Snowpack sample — Loveland Pass, Silver Plume, Colorado, USA (12/14/25, 10:50 AM MST)
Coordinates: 39.664, -105.882
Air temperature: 36 °F
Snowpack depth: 67 cm
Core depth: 10 cm
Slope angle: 6°, slope face: 326°
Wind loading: low
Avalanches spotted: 0
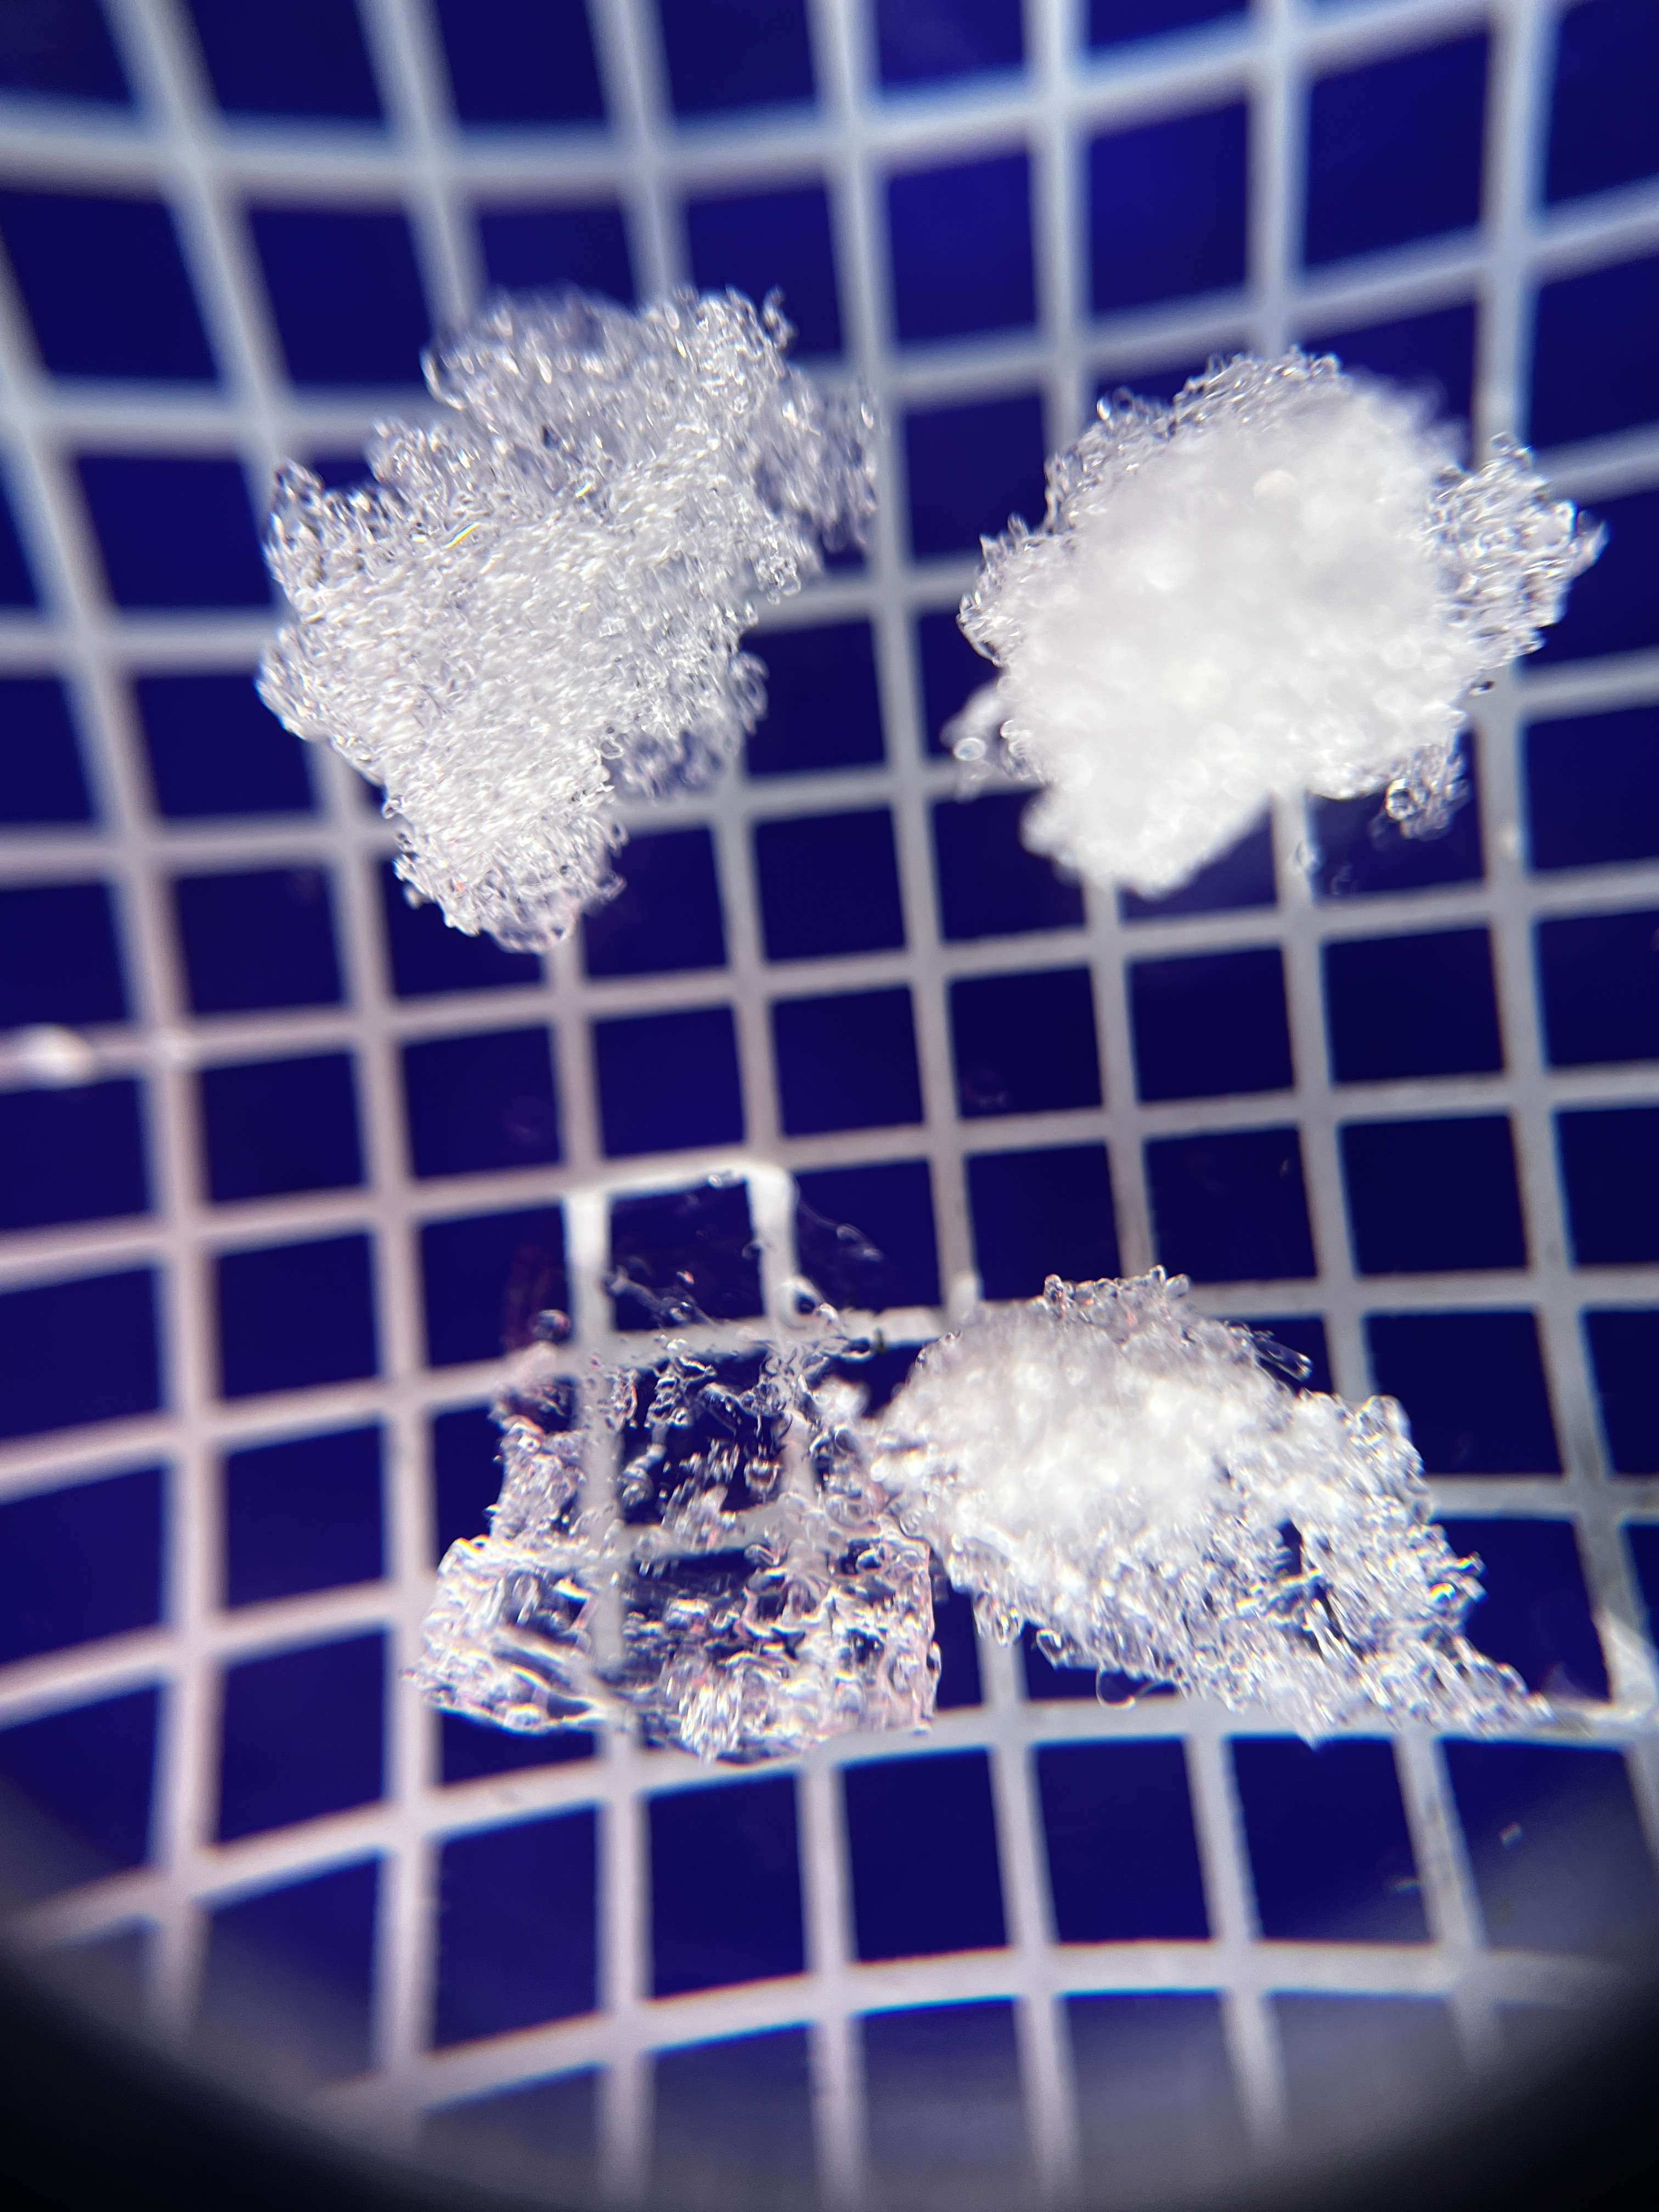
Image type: magnified_profile
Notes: No avalanches spotted, very late start to the season with minimal snowpack